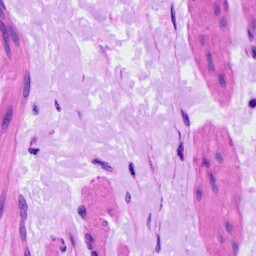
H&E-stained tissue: Ovarian